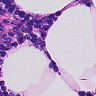
Metastatic tissue present: no